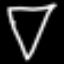
Label: diamond